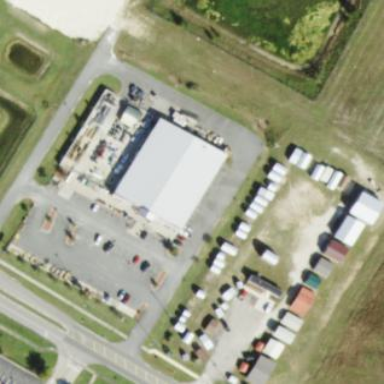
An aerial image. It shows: Retail building housing country store.